Aerial crown-view tile of a tropical tree (Barro Colorado Island, Panama), acquired 20241112:
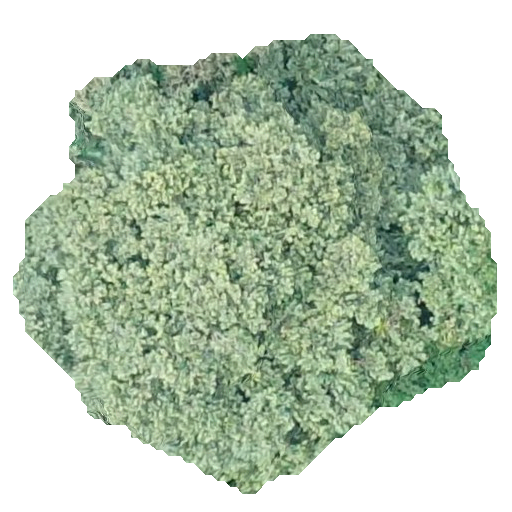
Species: Luehea seemannii
GBIF accepted scientific name: Luehea seemannii
Crown area: 240.819 m²